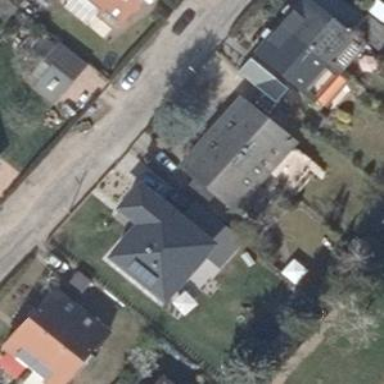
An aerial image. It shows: Detached building with gabled roof covered in black roof tiles. The building is painted in white.